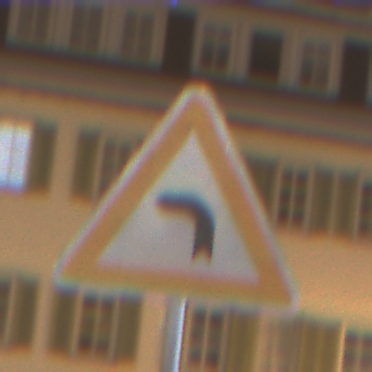
Verkehrszeichen: KurveLinks
Umgebung: Outdoor, Urban
Tageszeit: Night
Wetter: Overcast
Licht: Artificial
Jahreszeit: Winter
Kontrast: MediumContrast